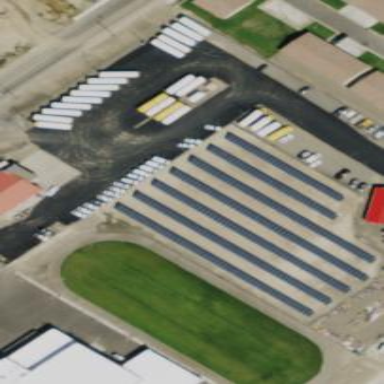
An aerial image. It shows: Solar power generator using photovoltaic panels.